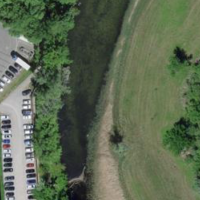
EUNIS habitat code: 41
Species observed at this site:
Phragmites australis